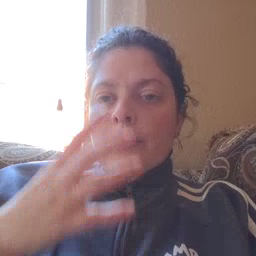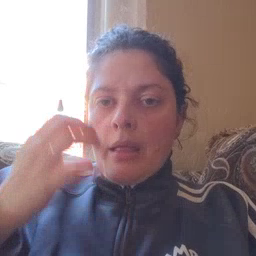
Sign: mad